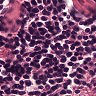
Metastatic tissue present: no